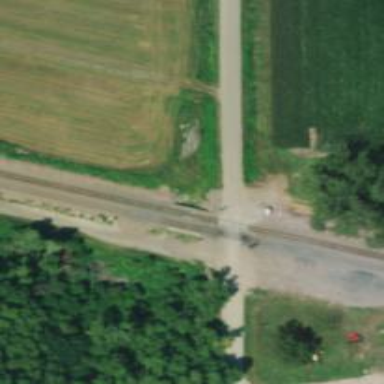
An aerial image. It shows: Bridge with 2 railway tracks crossing over it.